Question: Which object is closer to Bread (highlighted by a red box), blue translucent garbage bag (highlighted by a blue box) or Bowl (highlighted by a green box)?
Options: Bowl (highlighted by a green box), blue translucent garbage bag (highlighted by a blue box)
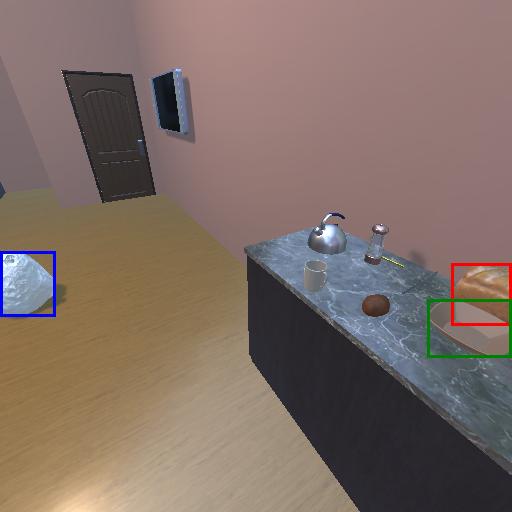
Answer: Bowl (highlighted by a green box)